Field crop: maize
Growth stage: 1
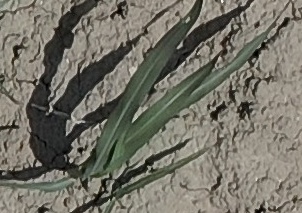
Species: sorghum